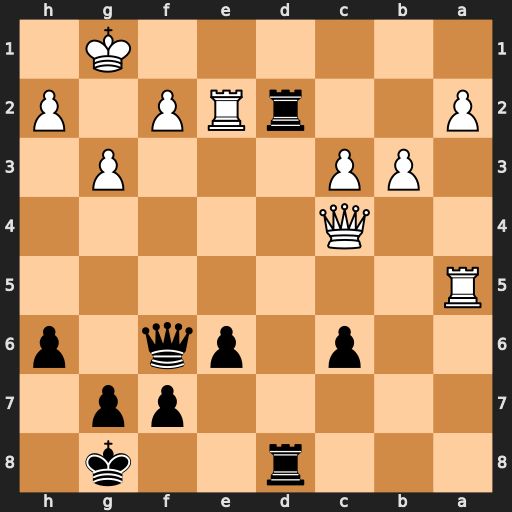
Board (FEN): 3r2k1/5pp1/2p1pq1p/R7/2Q5/1PP3P1/P2rRP1P/6K1
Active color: b
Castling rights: -
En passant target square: -
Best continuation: Qf3 Rxd2 Rxd2 Ra8+ Kh7